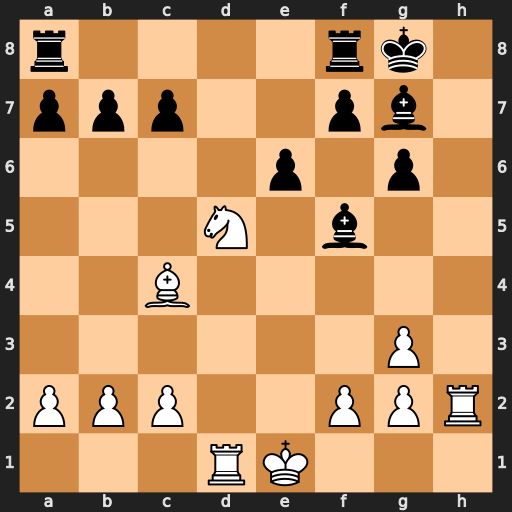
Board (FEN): r4rk1/ppp2pb1/4p1p1/3N1b2/2B5/6P1/PPP2PPR/3RK3
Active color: w
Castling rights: -
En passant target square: -
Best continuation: Ne7#